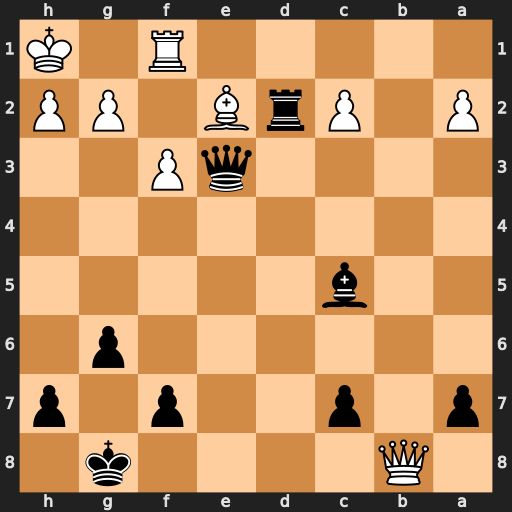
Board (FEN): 1Q4k1/p1p2p1p/6p1/2b5/8/4qP2/P1PrB1PP/5R1K
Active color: b
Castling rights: -
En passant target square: -
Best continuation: Kg7